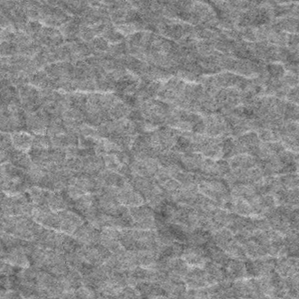
Label: frost